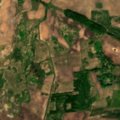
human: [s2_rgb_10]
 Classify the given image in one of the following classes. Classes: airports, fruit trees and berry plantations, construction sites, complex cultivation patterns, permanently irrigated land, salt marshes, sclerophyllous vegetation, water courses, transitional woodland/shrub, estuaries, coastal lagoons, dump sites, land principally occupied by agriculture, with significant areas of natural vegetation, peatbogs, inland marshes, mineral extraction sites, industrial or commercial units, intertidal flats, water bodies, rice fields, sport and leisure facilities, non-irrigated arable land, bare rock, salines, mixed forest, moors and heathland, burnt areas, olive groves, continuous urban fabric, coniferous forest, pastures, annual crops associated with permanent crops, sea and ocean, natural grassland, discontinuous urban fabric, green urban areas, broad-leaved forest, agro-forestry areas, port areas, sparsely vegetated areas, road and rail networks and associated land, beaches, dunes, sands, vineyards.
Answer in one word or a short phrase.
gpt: non-irrigated arable land, land principally occupied by agriculture, with significant areas of natural vegetation